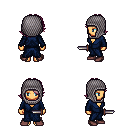
a pixel art fantasy rpg character, female body template, human, tanned skin, blue robe, white pants, white blonde swoop hairstyle, chain hood, maroon shoes, dagger, four views (front, back, left, right), 2x2 character sprite sheet, small pixel art, hard edges, no anti-aliasing